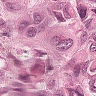
Metastatic tissue present: yes